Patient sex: M
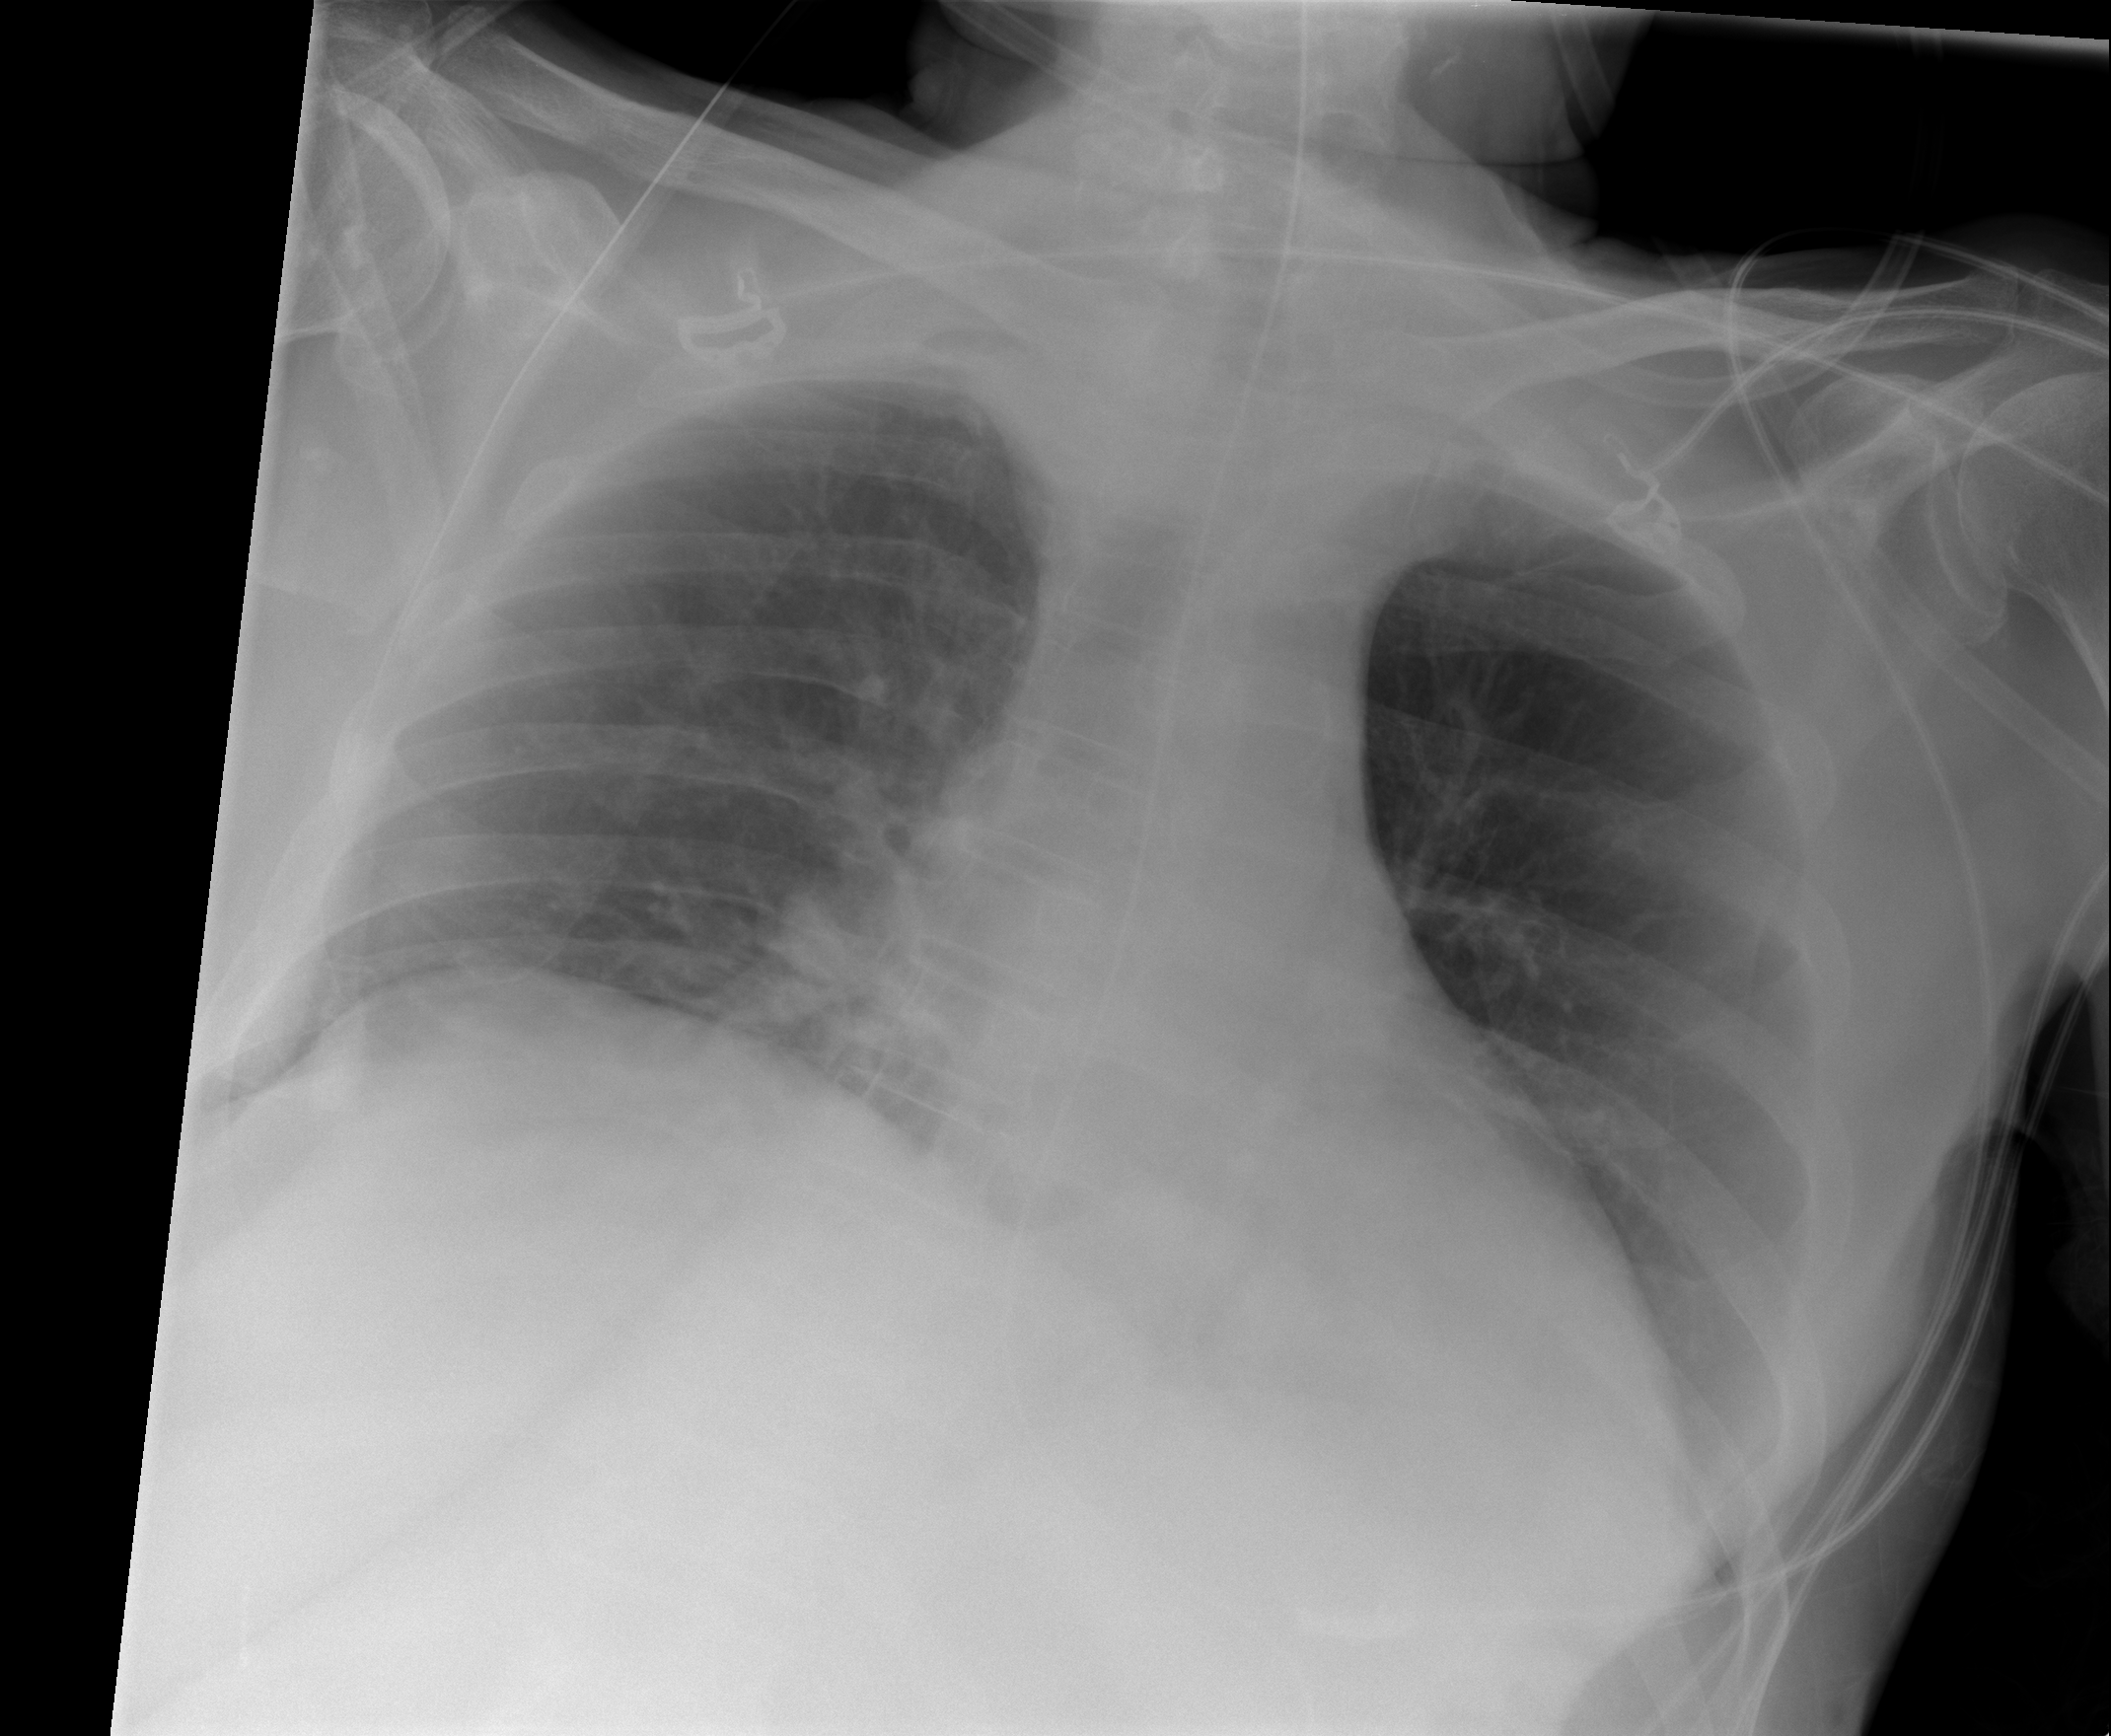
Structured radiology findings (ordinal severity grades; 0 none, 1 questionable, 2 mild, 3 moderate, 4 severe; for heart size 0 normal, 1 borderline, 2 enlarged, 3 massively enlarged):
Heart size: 0
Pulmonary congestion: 0
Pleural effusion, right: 0
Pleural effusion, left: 0
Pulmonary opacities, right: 0
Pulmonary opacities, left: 1
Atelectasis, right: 0
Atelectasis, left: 2